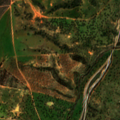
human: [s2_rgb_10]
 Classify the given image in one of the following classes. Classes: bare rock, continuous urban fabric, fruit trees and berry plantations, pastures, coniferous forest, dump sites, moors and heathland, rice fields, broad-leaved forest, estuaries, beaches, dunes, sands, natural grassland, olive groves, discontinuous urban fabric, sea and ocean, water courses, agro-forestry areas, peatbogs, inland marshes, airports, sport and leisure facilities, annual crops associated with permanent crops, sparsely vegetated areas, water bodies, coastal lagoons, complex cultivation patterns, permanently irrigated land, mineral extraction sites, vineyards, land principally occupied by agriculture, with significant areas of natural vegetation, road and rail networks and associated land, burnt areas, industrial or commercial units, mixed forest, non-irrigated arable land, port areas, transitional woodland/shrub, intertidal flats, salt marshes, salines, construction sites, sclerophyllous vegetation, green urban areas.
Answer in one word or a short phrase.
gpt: non-irrigated arable land, agro-forestry areas, transitional woodland/shrub